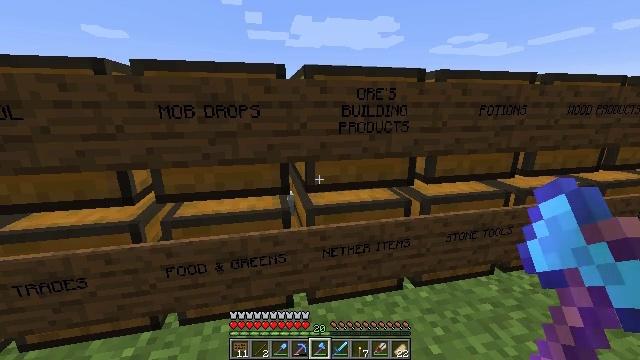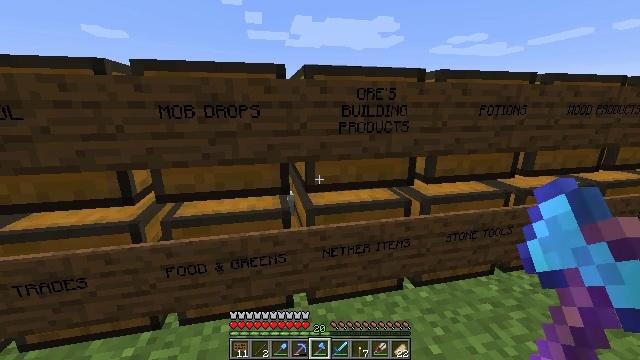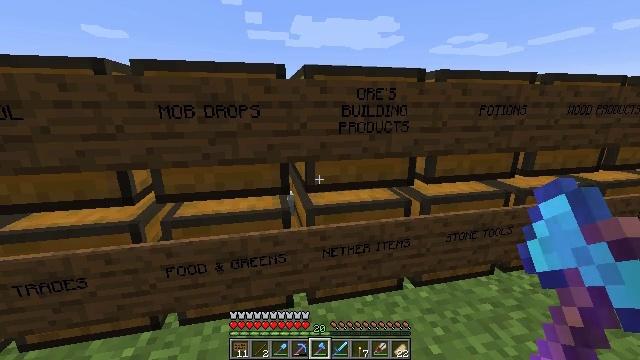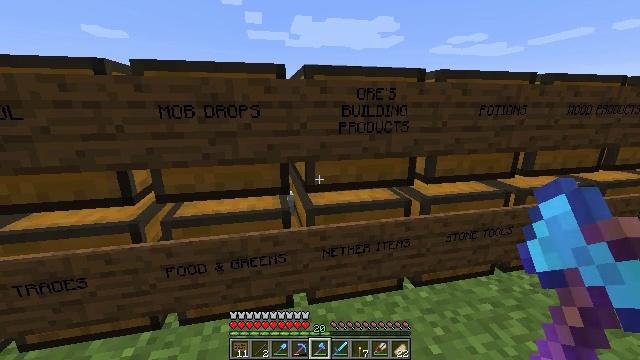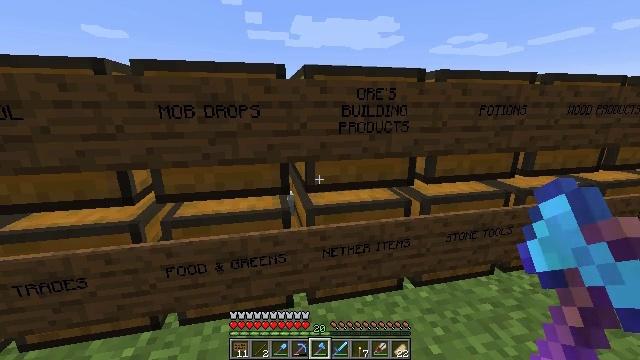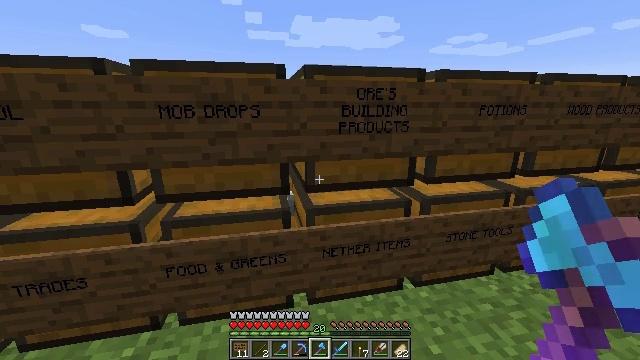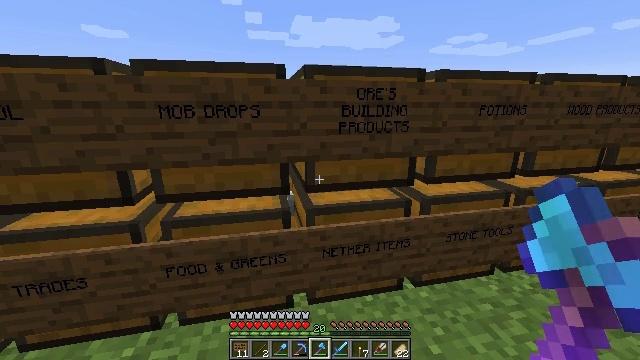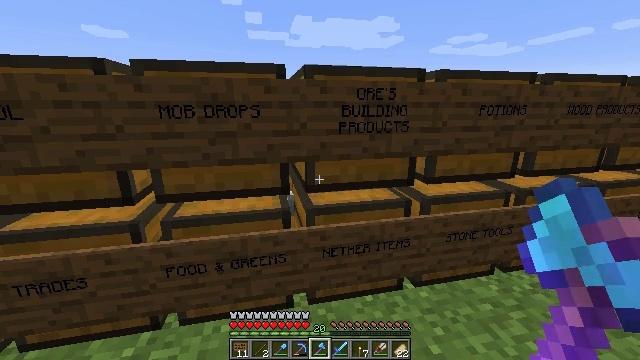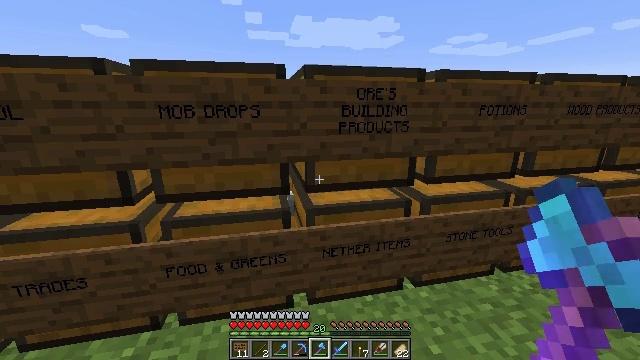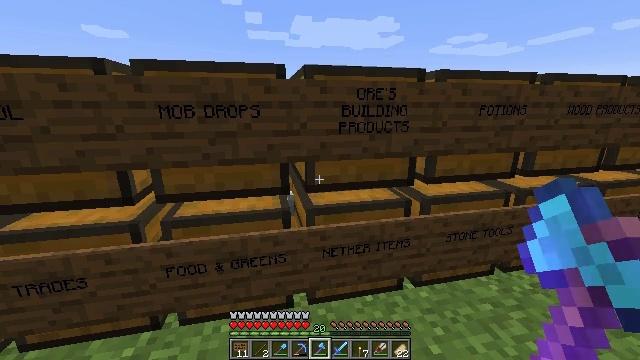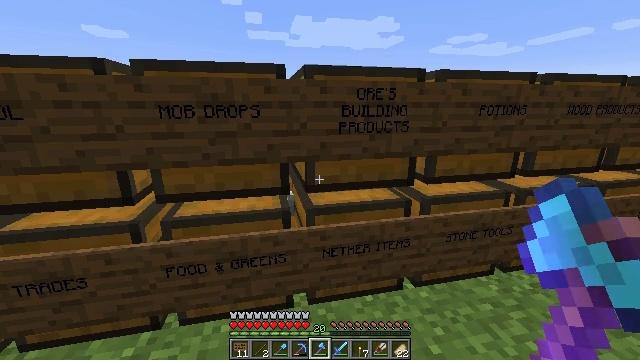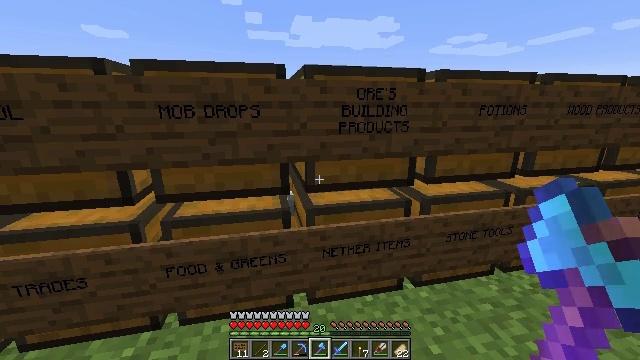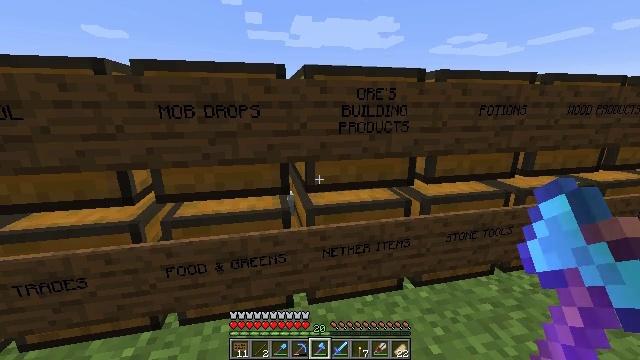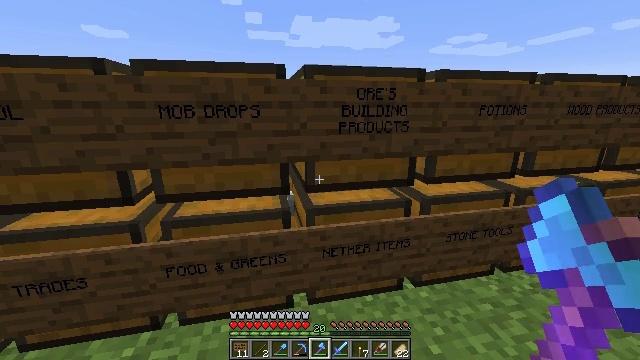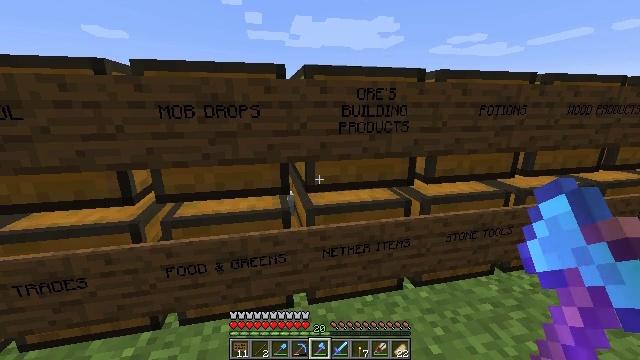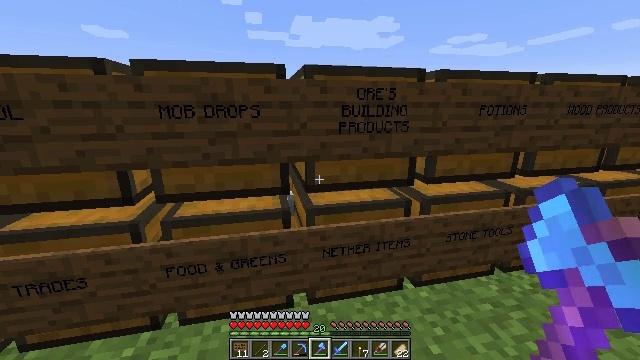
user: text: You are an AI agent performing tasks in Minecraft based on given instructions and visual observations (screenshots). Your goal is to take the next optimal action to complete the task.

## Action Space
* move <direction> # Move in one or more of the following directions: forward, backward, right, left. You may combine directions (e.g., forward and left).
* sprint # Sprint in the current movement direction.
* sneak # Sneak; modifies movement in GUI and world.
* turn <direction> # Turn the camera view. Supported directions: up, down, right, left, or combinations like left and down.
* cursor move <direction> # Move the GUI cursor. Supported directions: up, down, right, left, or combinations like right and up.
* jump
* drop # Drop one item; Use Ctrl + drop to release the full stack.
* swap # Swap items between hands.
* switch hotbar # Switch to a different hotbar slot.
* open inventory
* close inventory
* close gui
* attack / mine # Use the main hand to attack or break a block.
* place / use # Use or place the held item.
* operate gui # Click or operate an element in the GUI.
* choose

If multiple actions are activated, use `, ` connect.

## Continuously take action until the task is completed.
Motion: motion action
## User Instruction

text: Break the torch to collect it.
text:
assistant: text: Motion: no_op
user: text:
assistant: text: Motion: no_op
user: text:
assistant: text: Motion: no_op
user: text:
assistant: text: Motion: no_op
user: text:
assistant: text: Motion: no_op
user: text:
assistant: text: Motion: no_op
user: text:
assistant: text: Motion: no_op
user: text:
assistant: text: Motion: no_op
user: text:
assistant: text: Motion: no_op
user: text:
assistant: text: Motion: no_op
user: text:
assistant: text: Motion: no_op
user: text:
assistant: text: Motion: no_op
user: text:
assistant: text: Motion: no_op
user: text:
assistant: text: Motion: no_op
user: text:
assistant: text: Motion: no_op
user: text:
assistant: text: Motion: no_op
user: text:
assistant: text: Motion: no_op
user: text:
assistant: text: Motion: no_op
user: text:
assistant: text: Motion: no_op
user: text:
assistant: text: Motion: no_op
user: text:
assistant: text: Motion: no_op
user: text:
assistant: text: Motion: no_op
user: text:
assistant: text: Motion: no_op
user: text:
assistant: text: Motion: no_op
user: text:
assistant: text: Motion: no_op
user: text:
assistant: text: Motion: no_op
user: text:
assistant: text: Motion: no_op
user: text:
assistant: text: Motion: no_op
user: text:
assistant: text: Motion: no_op
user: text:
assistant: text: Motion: no_op